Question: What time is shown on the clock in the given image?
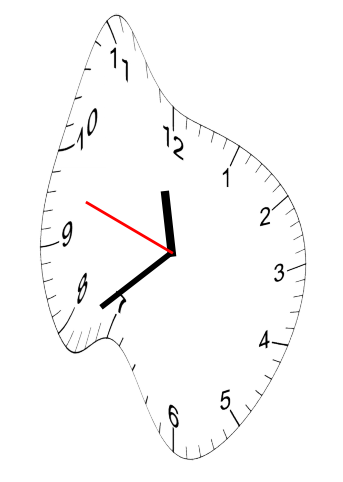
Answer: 11:38:48